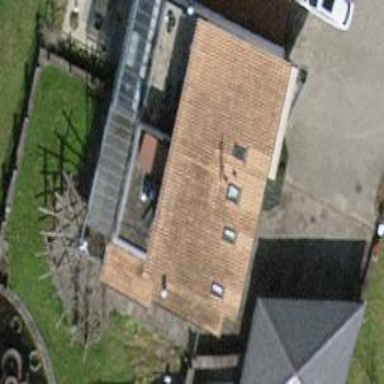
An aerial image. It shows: House with flat red roof.